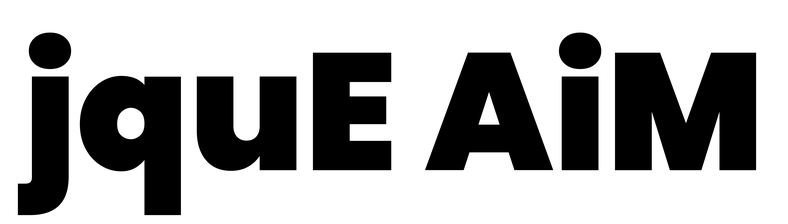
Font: Poppins-Black